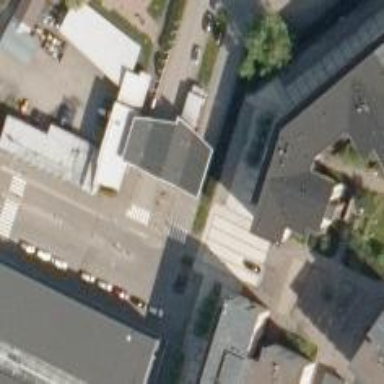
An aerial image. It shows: Crossing on asphalt cycleway.